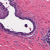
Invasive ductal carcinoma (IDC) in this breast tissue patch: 0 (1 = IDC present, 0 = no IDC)